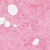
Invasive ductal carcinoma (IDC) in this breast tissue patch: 0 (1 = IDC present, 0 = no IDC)